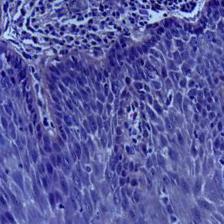
Diagnosis: OSCC